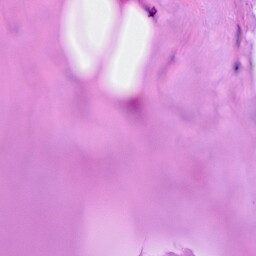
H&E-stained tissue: Breast